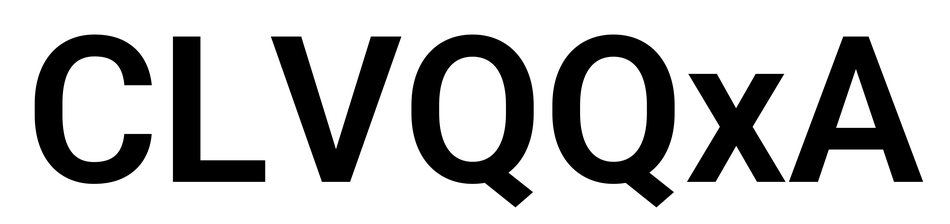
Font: Roboto_SemiBold